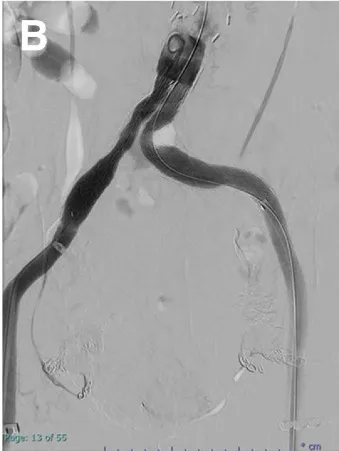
(B) Intraoperative final angiographic portrait.
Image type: radiology (ct)